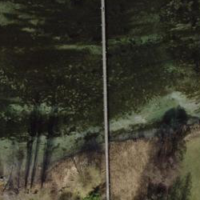
EUNIS habitat code: 14
Species observed at this site:
Chroicocephalus ridibundus
Squalius cephalus
Prunus spinosa
Gallinula chloropus
Aythya marila